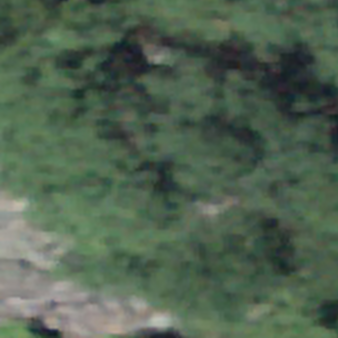
Label: other